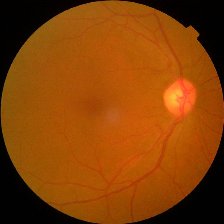
Diabetic retinopathy grade: No DR